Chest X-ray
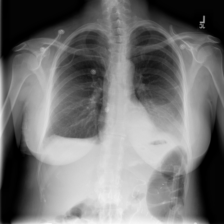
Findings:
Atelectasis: negative
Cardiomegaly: negative
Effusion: positive
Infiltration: negative
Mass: negative
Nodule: negative
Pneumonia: negative
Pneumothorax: negative
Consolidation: negative
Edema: negative
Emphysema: negative
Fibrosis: negative
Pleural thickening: negative
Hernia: negative